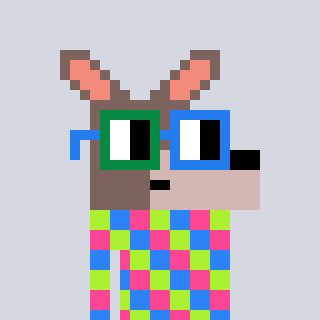
a pixel art character with square green and blue glasses, a kangaroo-shaped head and a computerblue-colored body on a cool background